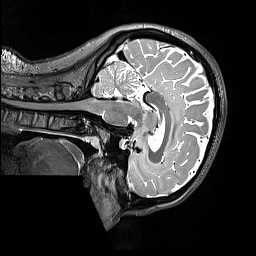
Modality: T2w
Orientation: sagittal
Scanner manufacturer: siemens
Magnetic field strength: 3 T
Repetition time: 3.2 s
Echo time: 0.565 s